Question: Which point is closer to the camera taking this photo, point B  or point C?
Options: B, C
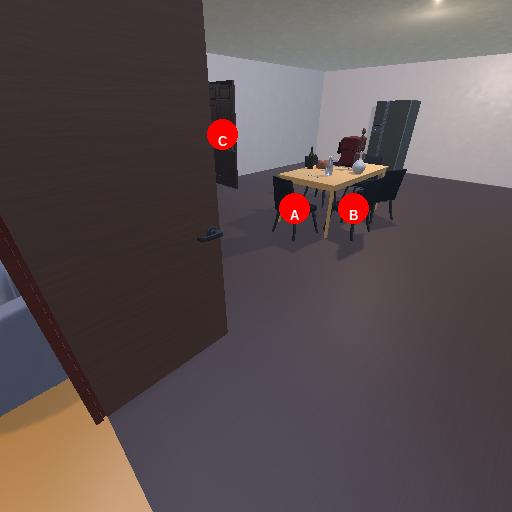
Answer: B